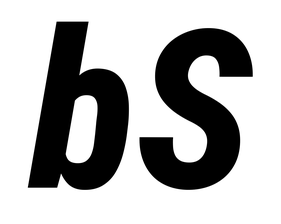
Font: Roboto-Italic_Condensed_ExtraBold_Italic